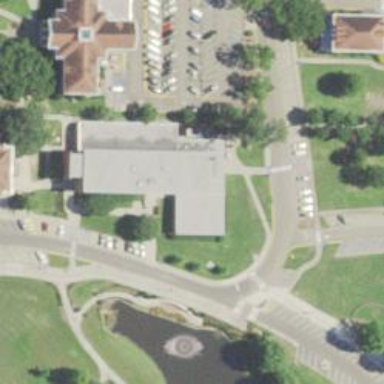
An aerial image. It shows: View of university building.